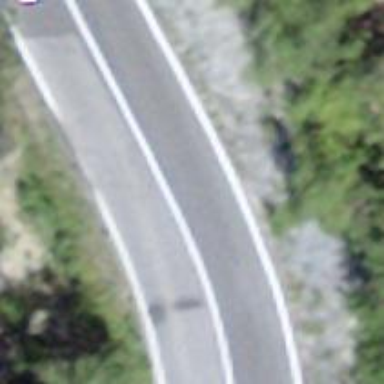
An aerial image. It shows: Secondary road.